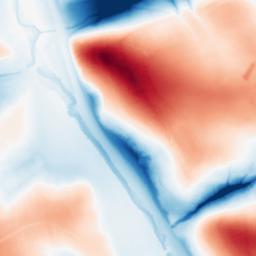
Category: classical
Decomposition family: gaussian_anisotropic
Decomposition parameters: sigma_x: 10
sigma_y: 50
Upsampling method: bicubic_16x
Upsampling parameters: scale: 16
Upsampling scale: 16